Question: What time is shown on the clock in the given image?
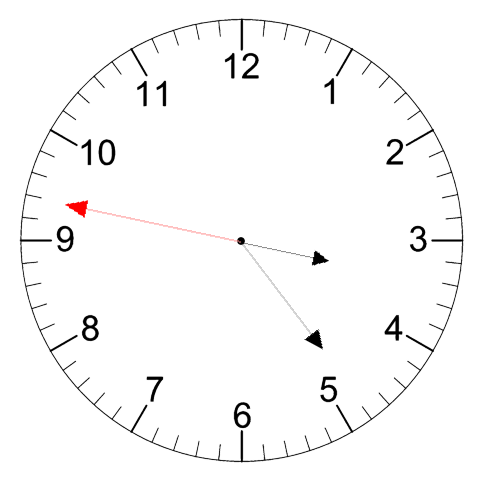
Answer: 03:23:47